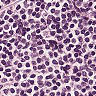
Metastatic tissue present: no